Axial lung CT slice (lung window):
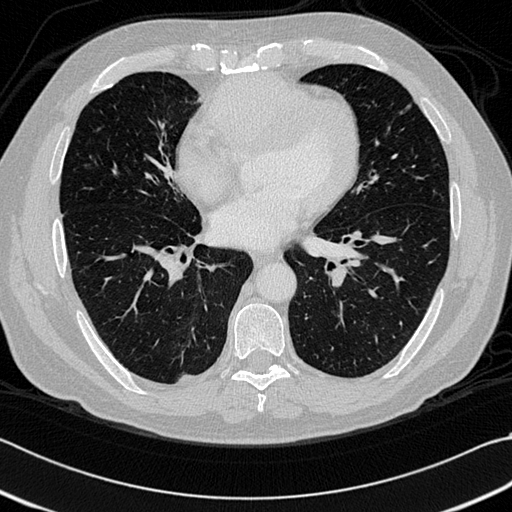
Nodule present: no